Question:
Hello All,
I am new to ST2, I am sorry if its a very dumb question.
I need to make a UI as in this pic. When a button is pressed in side bar, the view in right hand side changes. Side bar can also be hidden.
Is there any way in ST2 to add another view in a container at run time just like in ios we use "[self.view addSubView:tV_coverage_view]?
For example if a user presses "TV Coverage" button, I should create an instance of "TV_Coverage_View" and add it to the right hand side container.And "TV_Coverage_Controller" will handle all the thing inside that view.
What sort of container should I use for left side buttons panel and right hand side.
A little code sample will be helpful.
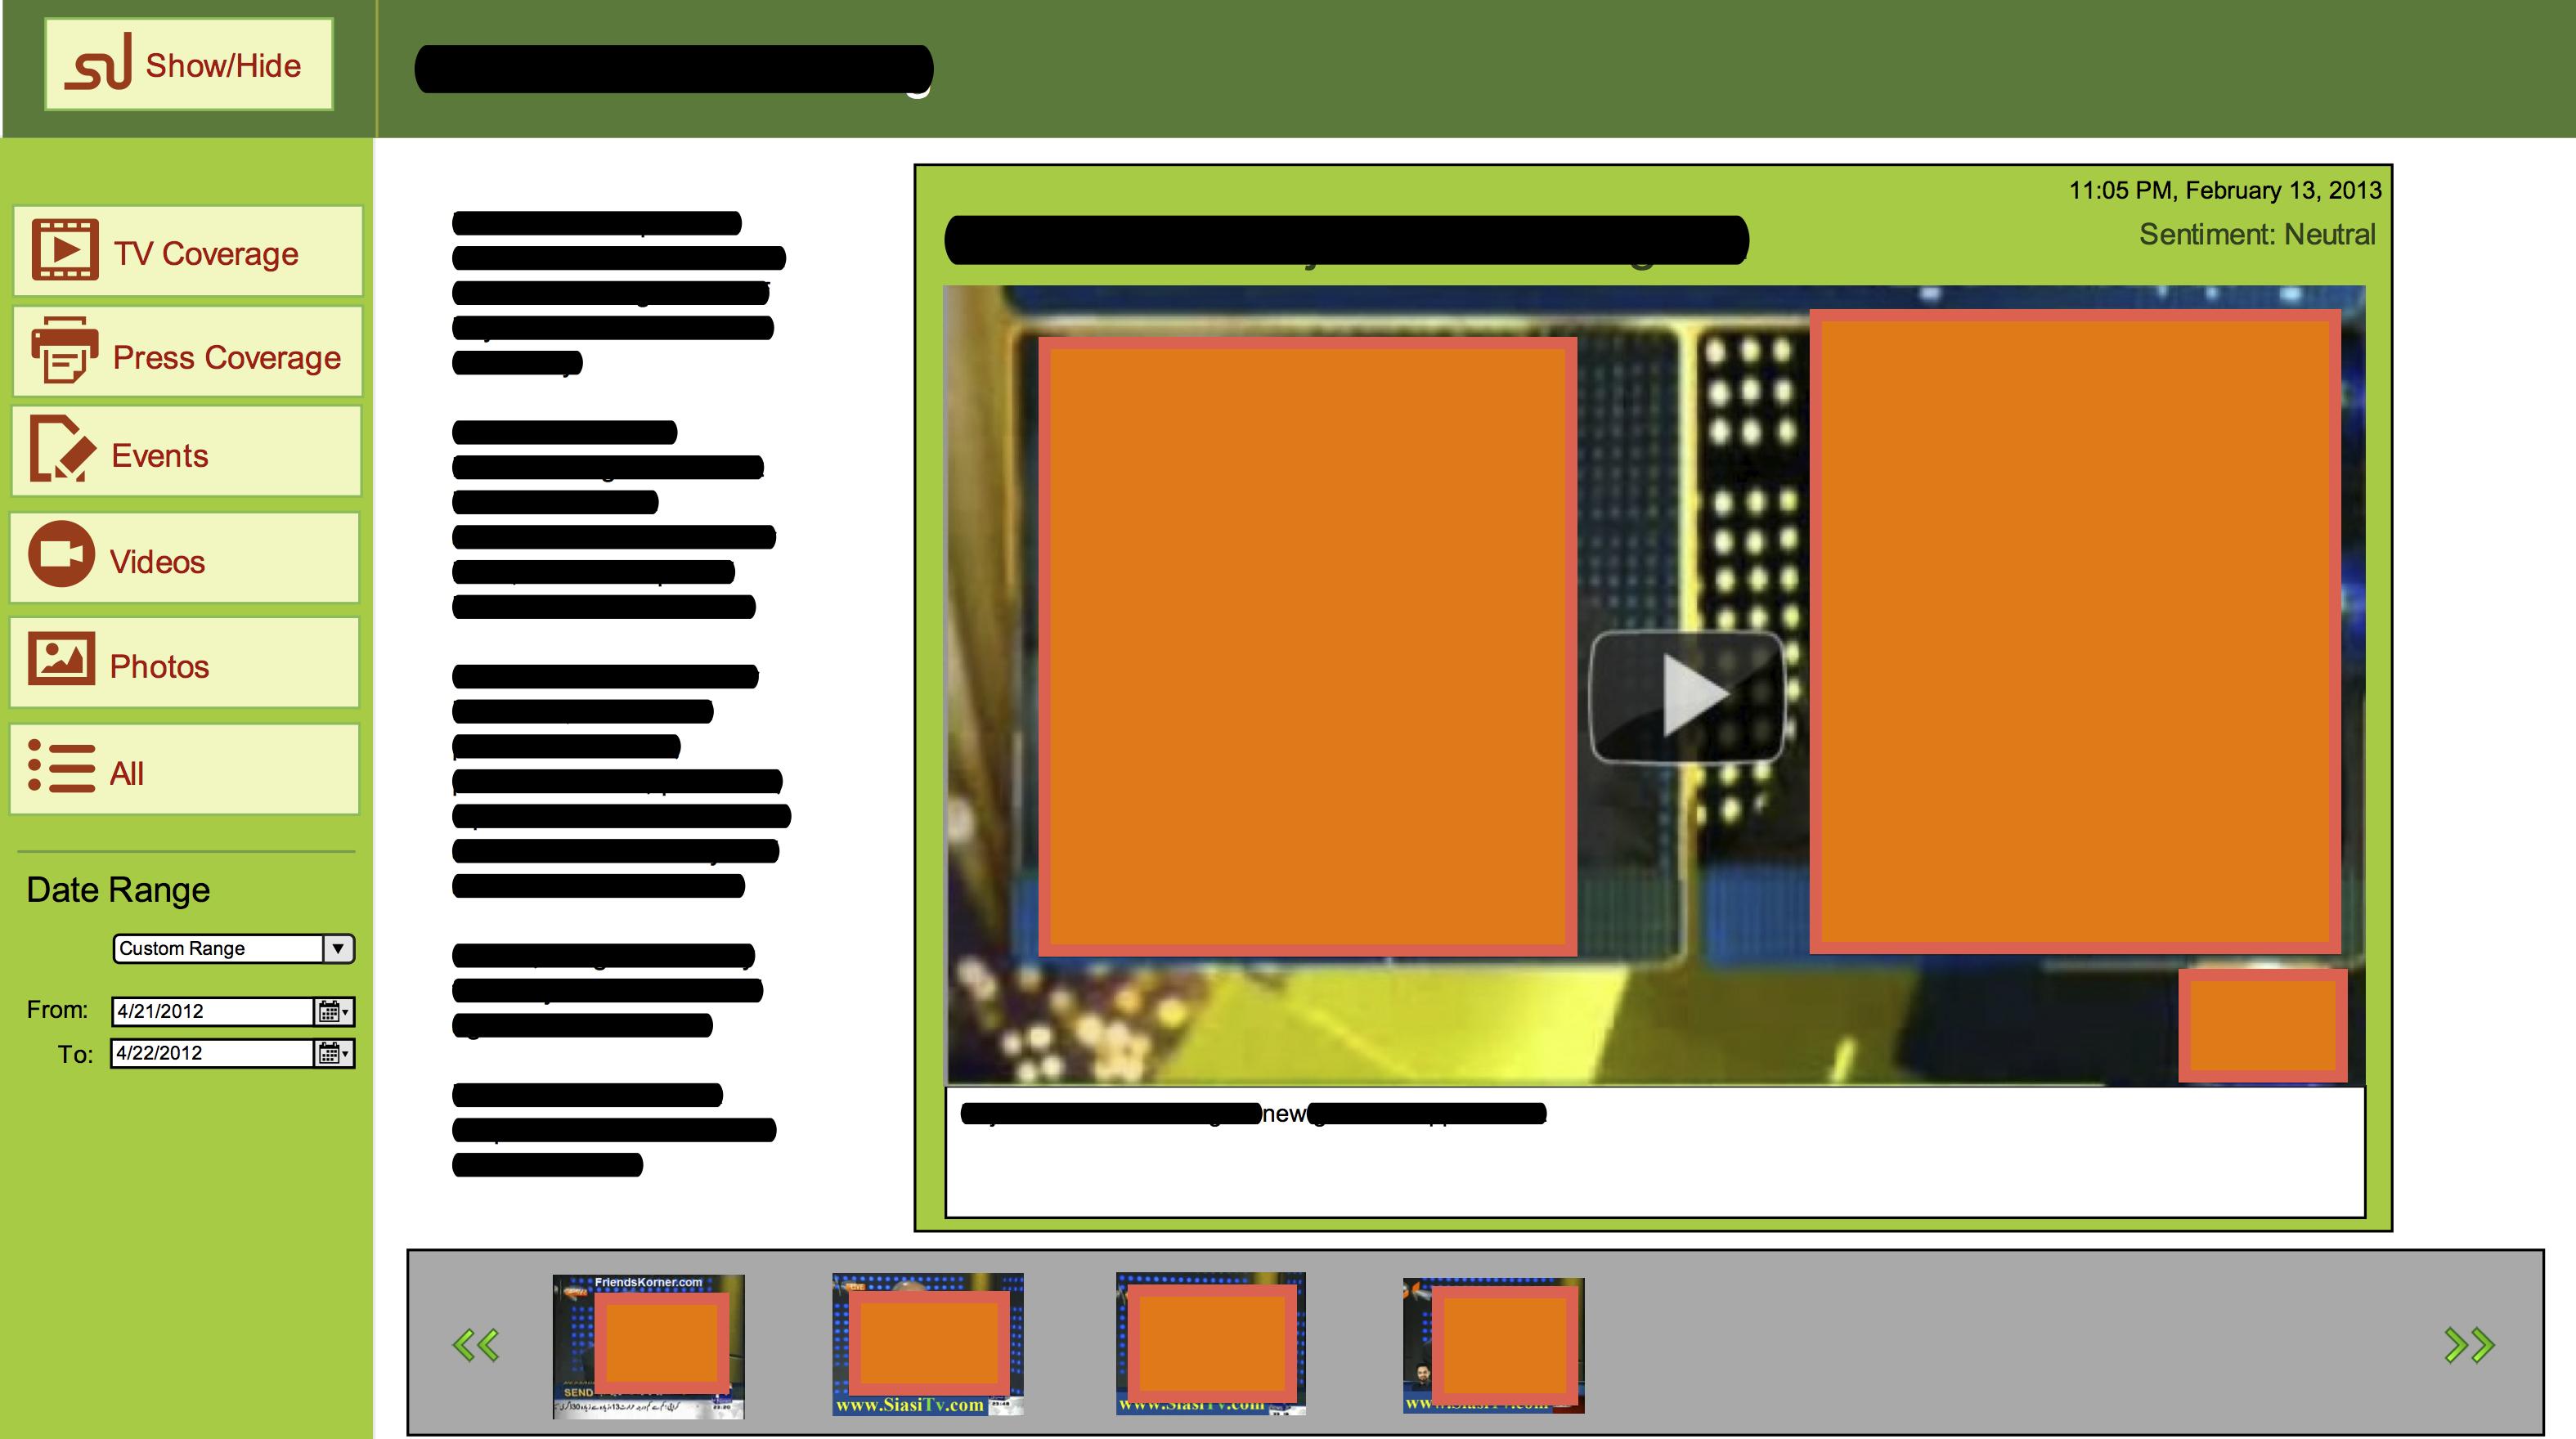
Answer: For the left and right part, you should use a hbox container. Example:
'''
Ext.create('Ext.Container', {
fullscreen: true,
layout: 'hbox',
items: [
{
xtype: 'panel',
html: 'message list',
width : 250
},
{
xtype: 'panel',
html: 'message preview',
flex: 1,
layout : 'card'
}
]
});
'''
Now, because you need multiple panels at right, you need a card layout as a parent. Hence the second panel. For any sencha application, understanding the layout concepts is very important. Do consult sencha guide for this.
Now for switching between pages at right, use add() and animateActiveItem() functions.